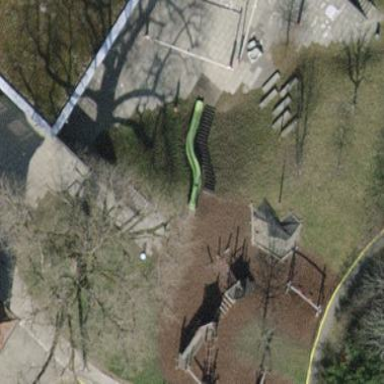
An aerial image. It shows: Playground area for leisure activities on the land.